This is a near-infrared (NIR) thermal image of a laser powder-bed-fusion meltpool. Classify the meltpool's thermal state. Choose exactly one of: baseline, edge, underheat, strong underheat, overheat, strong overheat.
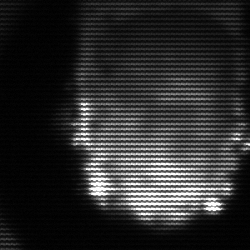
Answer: baseline